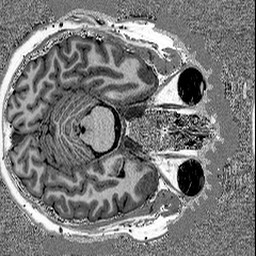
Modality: UNIT1
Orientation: axial
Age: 42
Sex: male
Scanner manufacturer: siemens
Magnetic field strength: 3 T
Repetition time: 5 s
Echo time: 0.00298 s